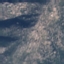
Label: HerbaceousVegetation